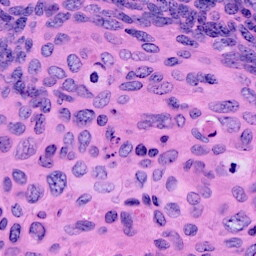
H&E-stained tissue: Cervix